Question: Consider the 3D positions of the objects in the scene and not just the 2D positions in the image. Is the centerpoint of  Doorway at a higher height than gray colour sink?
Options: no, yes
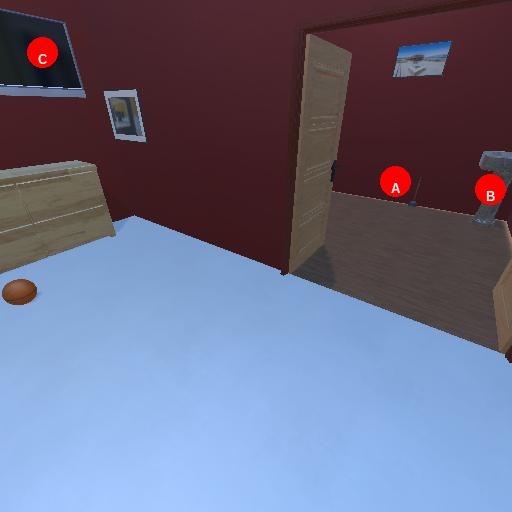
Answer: no